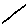
Label: line